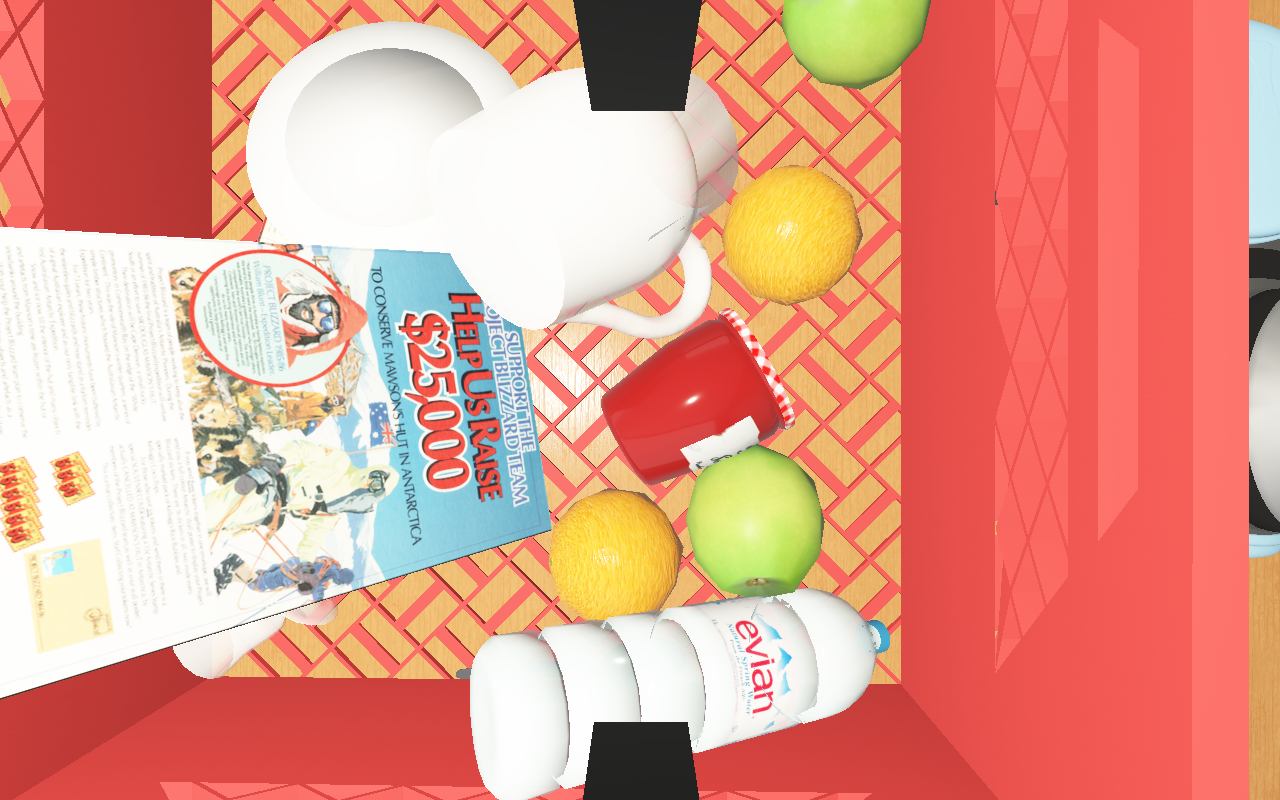
Objects in the scene:
apple
apple
orange
orange
plate
wineglass
jam jar
cereal box
biscuit box